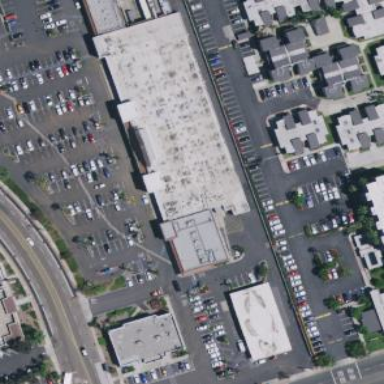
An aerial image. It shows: Supermarket located in building.